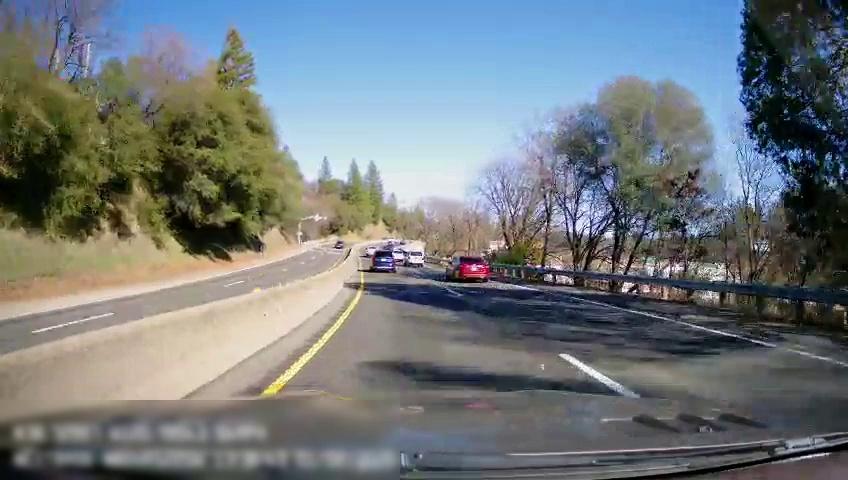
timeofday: Day
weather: Sunny
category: Drivable Space
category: Drivable Space
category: Vehicles | Truck
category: Vehicles | SUV
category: Vehicles | Car
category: Vehicles | SUV
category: Vehicles | SUV
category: Lanes | Current Lane
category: Lanes | Current Lane
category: Lanes | Current Lane
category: Lanes | Opposite Lane